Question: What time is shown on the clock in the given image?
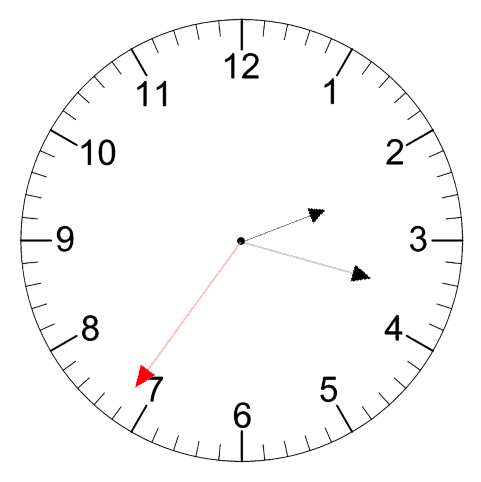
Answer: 02:17:36